Question: I can't find the Debug View Hierarchy button in Xcode.
I've read this:
<URL>
and launched my app on the iOS8 simulator but still no luck. Something to do with the Architectures perhaps?
Here's what I'm using:

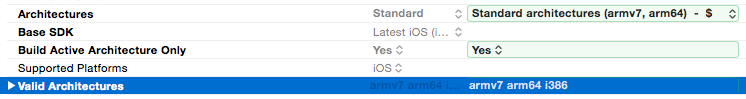
Answer: On the left side of the debugger, in the toolbar below:

It is the second icon from the right in the image. It might be black or greyed out depending on whether Xcode is in focus or not.
It works fine on device and simulator. Either click it to break or break using a breakpoint/debugger and use it.